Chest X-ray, PA view. Patient: 25 years old, sex F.
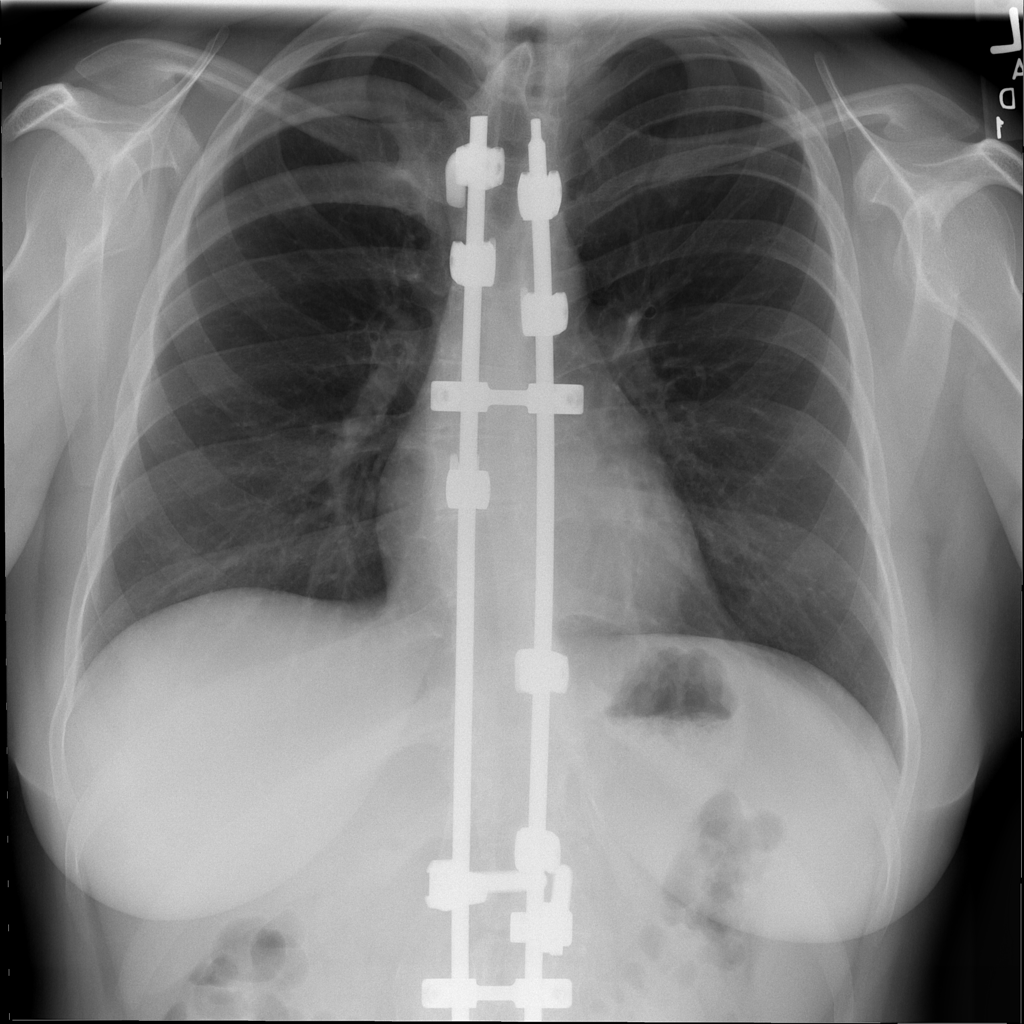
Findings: No Finding